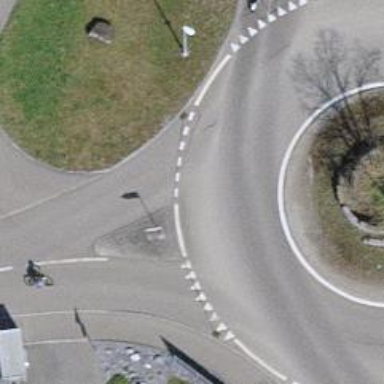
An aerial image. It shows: Road with "give way" sign.